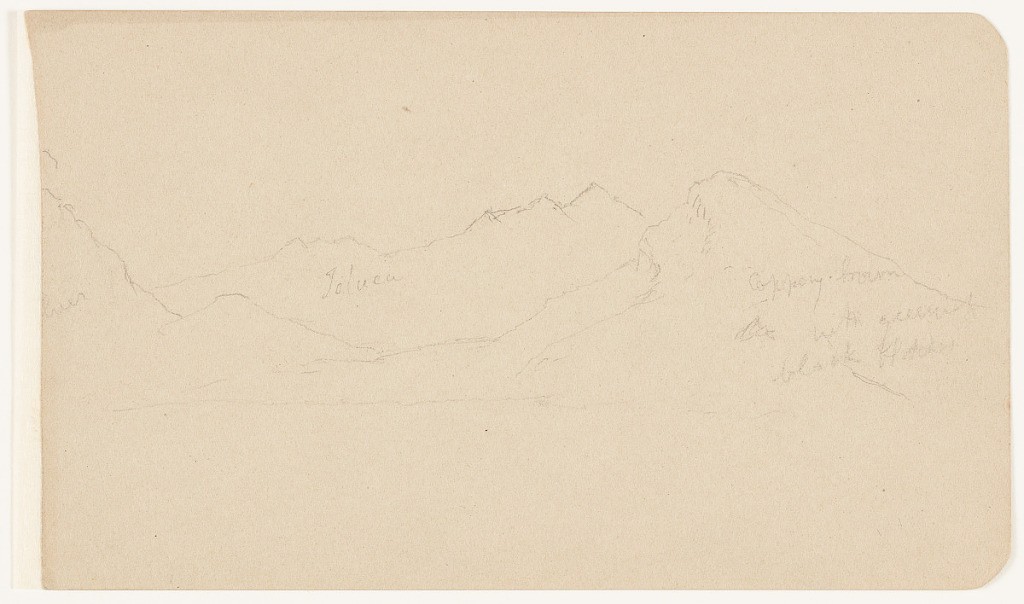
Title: Nevado de Toluca, Mexico
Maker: Frederic Edwin Church, American, 1826–1900
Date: January 1893
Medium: Graphite on beige wove paper
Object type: drawing
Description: Landscape sketch showing a view of the mountain known as Nevado de Toluca in Mexico. In the middle distance, a craggy and rocky prominence rises at right and descends toward the center, where another rugged mountain rises at left. In the background at center, the rugged, serrated ridge of Nevado de Toluca is visible with a tall, sharp peak at right.